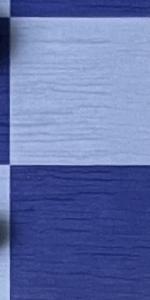
Label: Empty